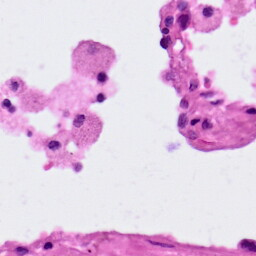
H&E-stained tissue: Lung